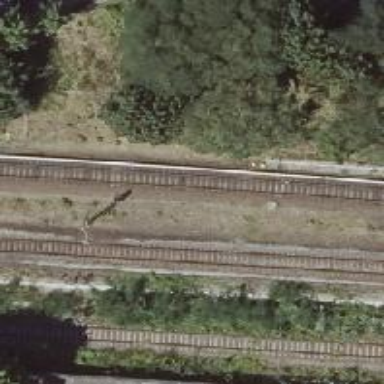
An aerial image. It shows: Light rail electrified railway.